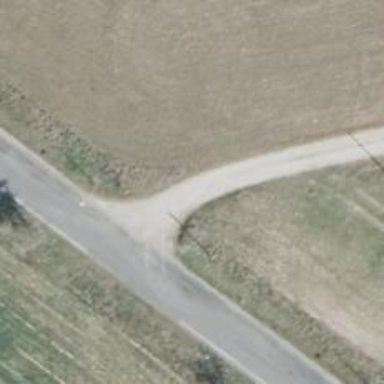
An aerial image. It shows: Driveway leading to service road.